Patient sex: M
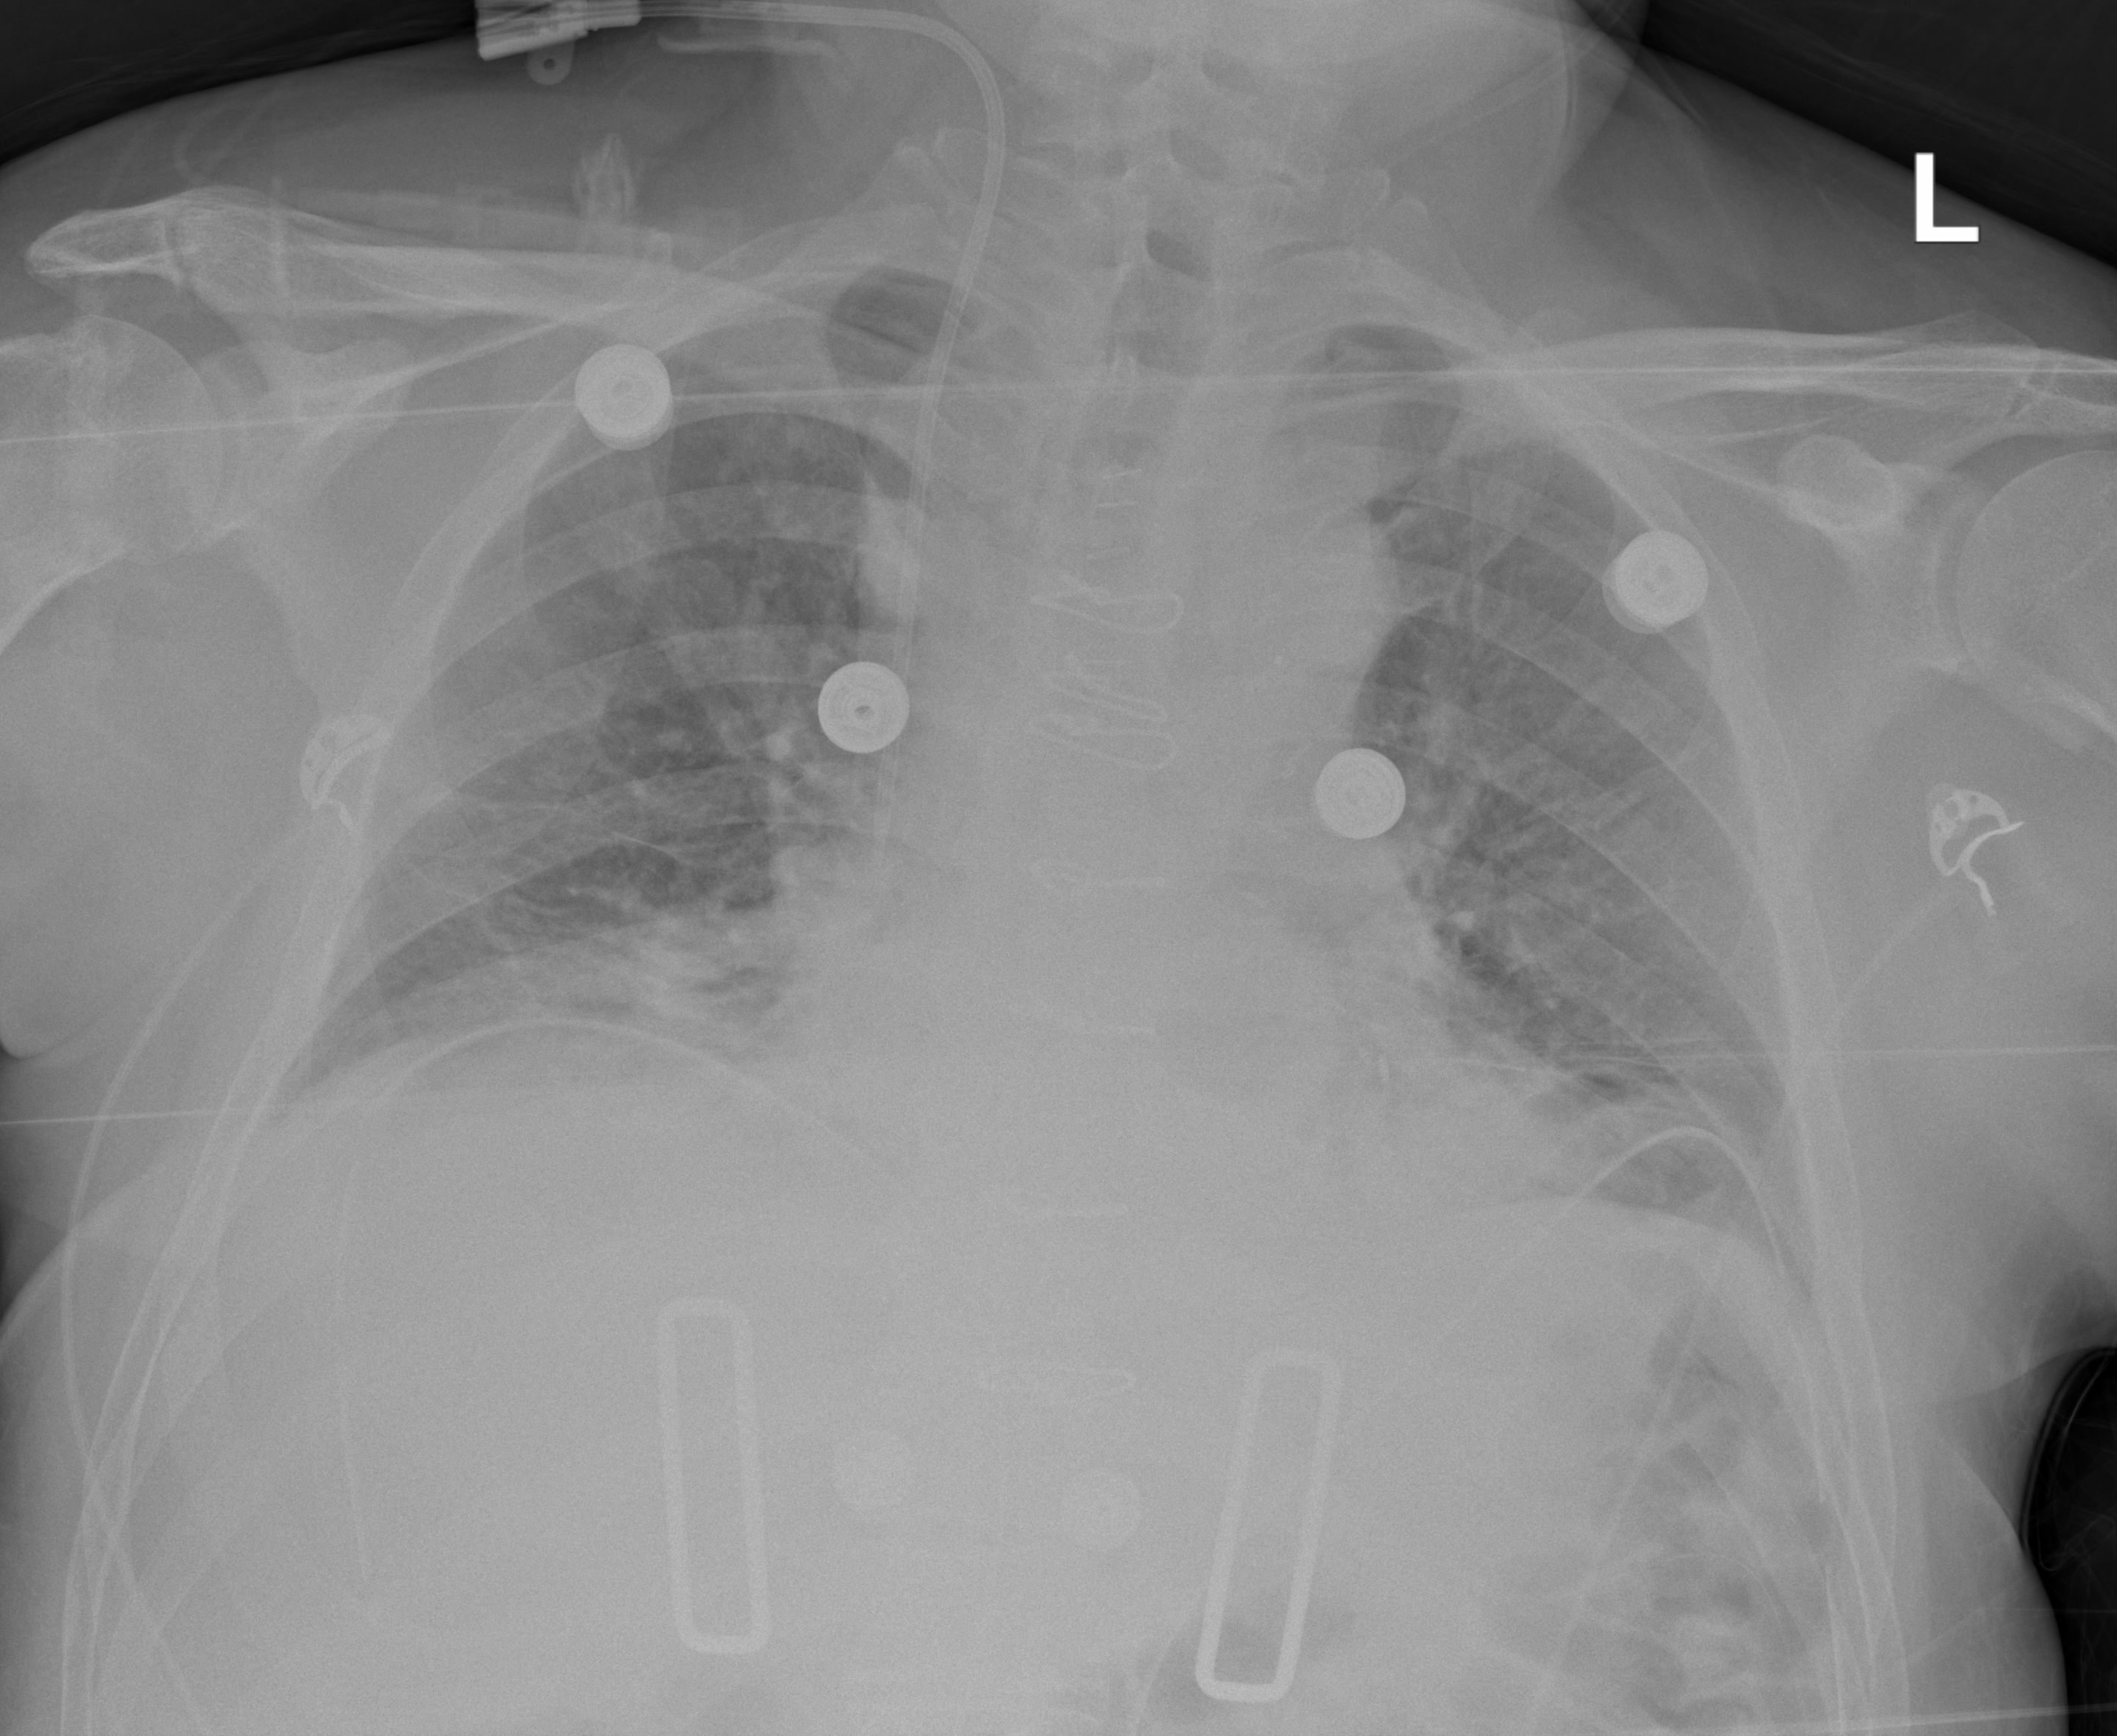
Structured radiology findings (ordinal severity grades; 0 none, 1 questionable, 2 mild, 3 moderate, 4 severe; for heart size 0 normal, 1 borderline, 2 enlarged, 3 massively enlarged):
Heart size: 2
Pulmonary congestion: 2
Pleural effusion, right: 2
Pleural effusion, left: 2
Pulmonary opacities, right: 1
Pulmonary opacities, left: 1
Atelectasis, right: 2
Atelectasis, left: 2